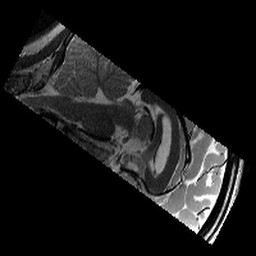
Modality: T2w
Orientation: sagittal
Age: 12
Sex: female
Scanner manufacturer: siemens
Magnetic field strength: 3 T
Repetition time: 9.23 s
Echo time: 0.067 s